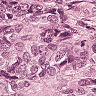
Metastatic tissue present: yes